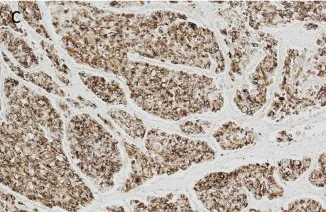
Hematoxylin and eosin (H&E) staining and immunohistochemical analyses of the resected tumor. Tumor cells are positive for. HMB-45 (strong, and ,diffuse).
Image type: pathology (immunostaining)